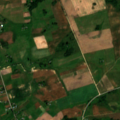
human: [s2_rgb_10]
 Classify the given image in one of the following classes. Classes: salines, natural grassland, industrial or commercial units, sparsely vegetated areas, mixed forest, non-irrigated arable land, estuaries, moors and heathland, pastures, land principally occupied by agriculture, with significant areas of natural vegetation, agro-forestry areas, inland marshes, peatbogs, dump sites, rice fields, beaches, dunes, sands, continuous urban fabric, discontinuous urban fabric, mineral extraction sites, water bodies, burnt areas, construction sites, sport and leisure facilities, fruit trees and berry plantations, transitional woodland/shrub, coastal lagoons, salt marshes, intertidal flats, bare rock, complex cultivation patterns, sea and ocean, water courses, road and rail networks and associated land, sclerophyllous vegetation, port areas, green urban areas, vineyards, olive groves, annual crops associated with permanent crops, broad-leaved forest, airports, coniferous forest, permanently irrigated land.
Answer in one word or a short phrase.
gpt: discontinuous urban fabric, non-irrigated arable land, complex cultivation patterns, land principally occupied by agriculture, with significant areas of natural vegetation